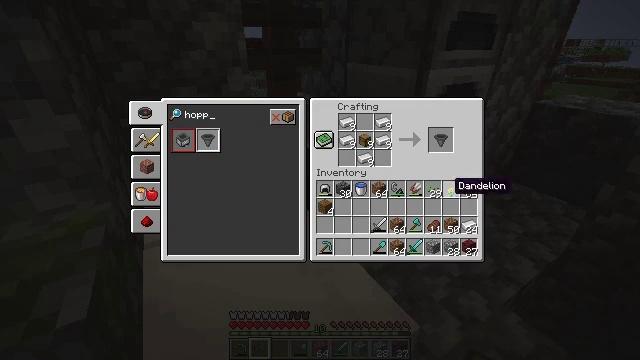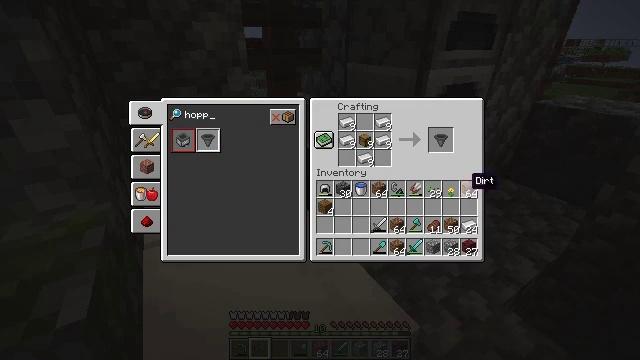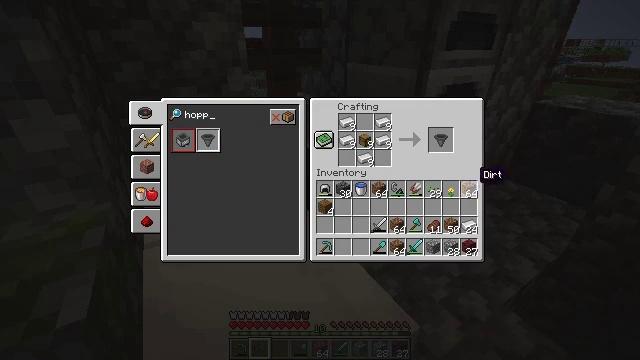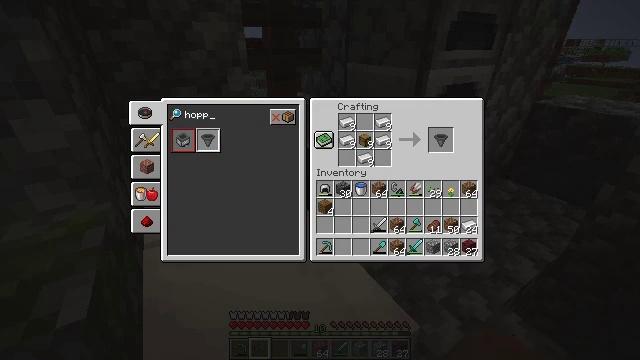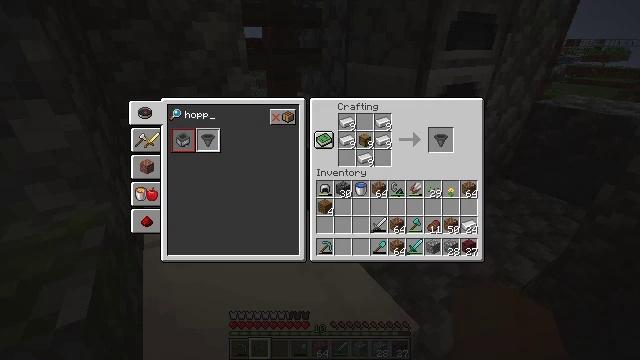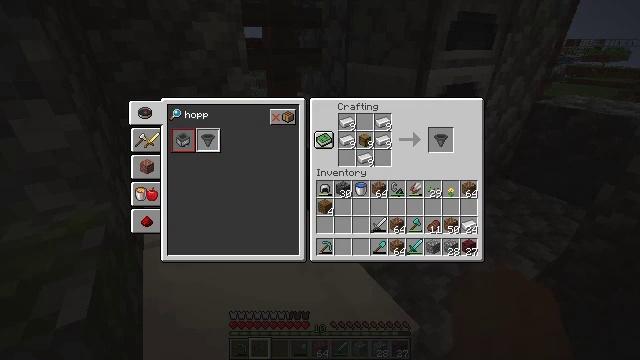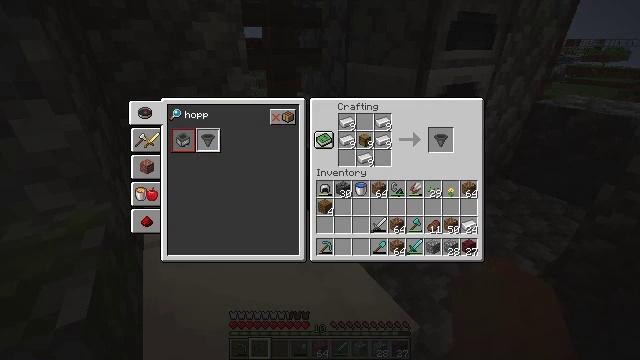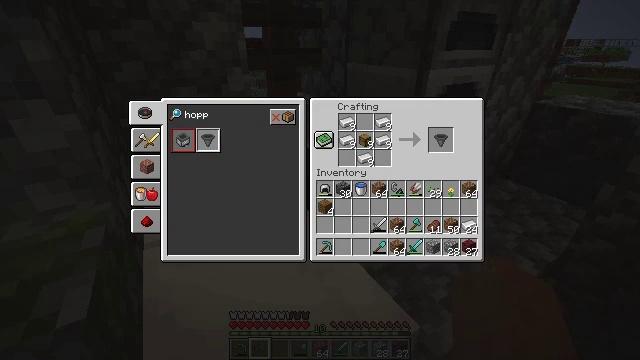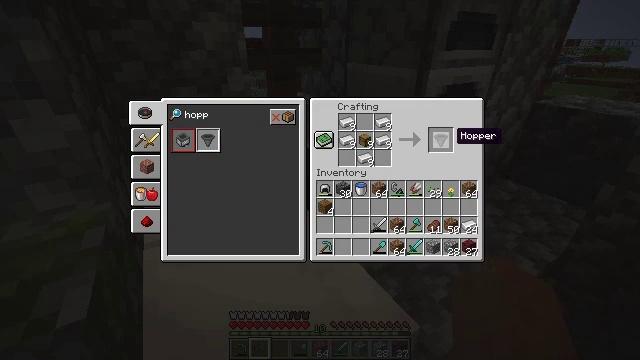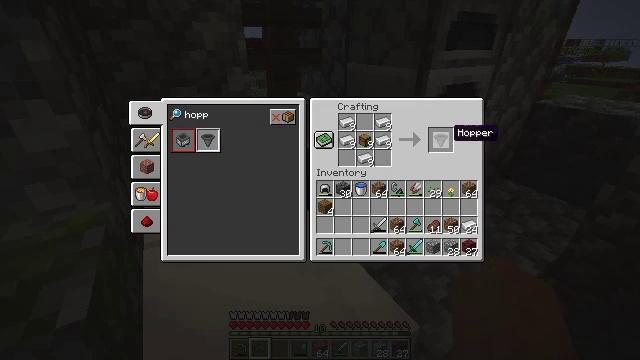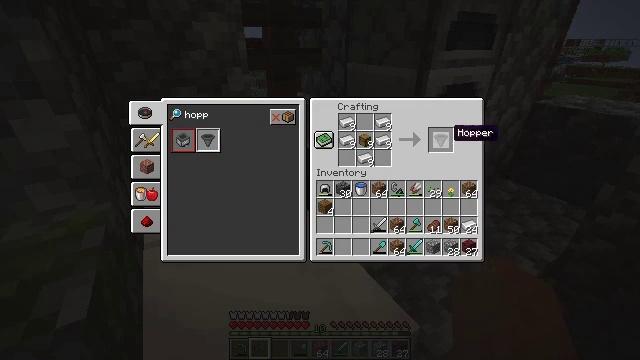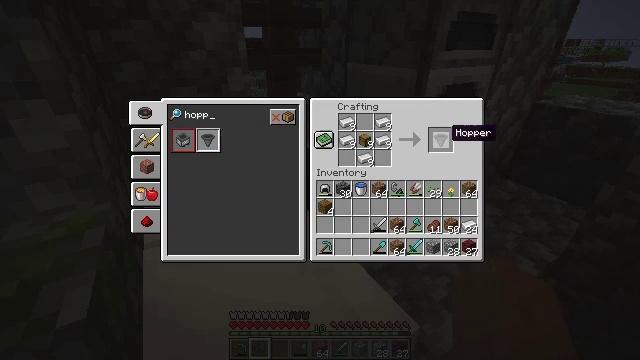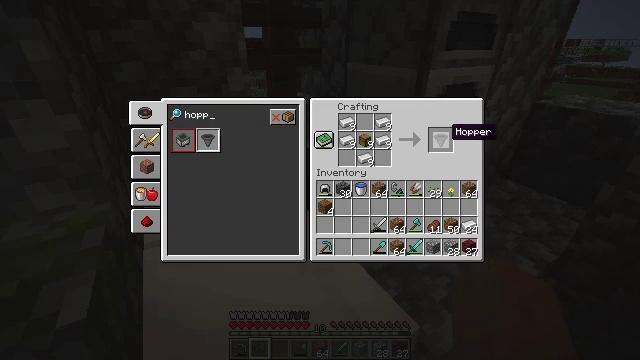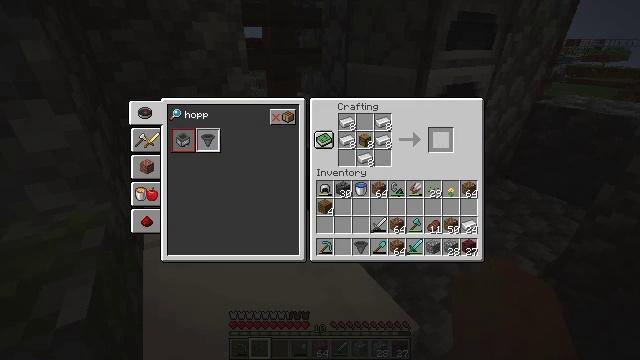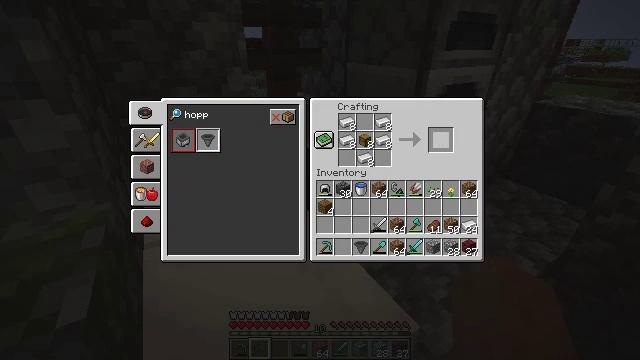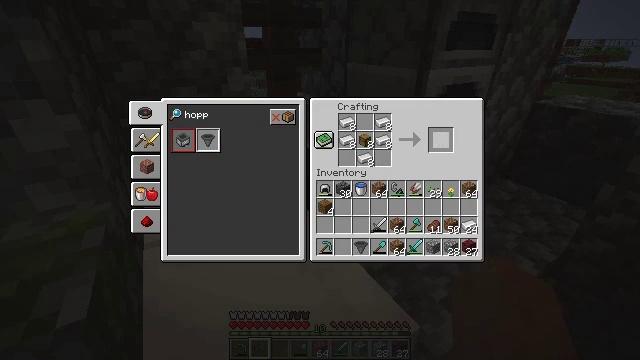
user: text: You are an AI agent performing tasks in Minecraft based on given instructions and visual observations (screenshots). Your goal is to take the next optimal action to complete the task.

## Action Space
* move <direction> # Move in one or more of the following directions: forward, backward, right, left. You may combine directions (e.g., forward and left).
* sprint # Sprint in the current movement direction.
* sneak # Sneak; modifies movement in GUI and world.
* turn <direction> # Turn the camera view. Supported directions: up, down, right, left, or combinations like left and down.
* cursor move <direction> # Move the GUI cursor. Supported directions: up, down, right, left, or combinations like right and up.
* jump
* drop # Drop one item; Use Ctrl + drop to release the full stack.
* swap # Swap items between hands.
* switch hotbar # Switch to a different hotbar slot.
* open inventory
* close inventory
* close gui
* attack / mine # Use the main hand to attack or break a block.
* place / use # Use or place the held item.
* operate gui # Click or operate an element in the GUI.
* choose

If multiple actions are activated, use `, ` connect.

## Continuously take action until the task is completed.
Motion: motion action
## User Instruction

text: Create a hopper by using iron and a chest.
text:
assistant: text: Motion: sneak, cursor move right
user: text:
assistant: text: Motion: sneak, cursor move right
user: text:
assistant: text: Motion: sneak, cursor move right and up
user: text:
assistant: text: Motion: sneak, cursor move up
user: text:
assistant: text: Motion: sneak
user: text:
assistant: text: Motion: sneak
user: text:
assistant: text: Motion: sneak, cursor move left
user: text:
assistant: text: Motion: sneak, cursor move left
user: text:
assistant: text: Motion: sneak
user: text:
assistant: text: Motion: sneak
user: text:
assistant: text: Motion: sneak
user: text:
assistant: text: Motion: sneak
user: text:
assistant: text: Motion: sneak, operate gui
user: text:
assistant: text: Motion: sneak, operate gui
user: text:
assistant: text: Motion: sneak, operate gui
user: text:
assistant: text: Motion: sneak
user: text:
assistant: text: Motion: sneak
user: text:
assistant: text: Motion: sneak